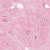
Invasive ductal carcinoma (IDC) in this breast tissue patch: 0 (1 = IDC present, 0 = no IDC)